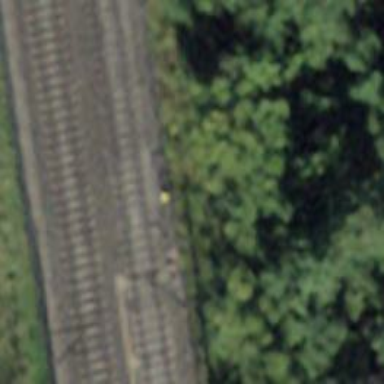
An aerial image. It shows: Railway switch.